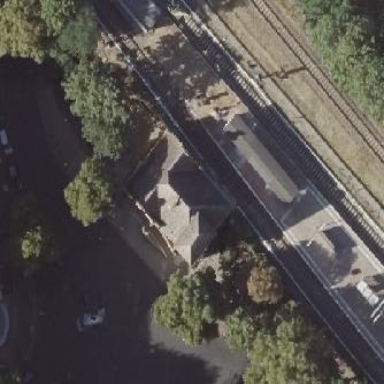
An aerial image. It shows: Train station building.